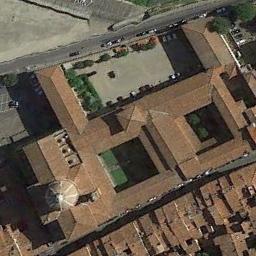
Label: church